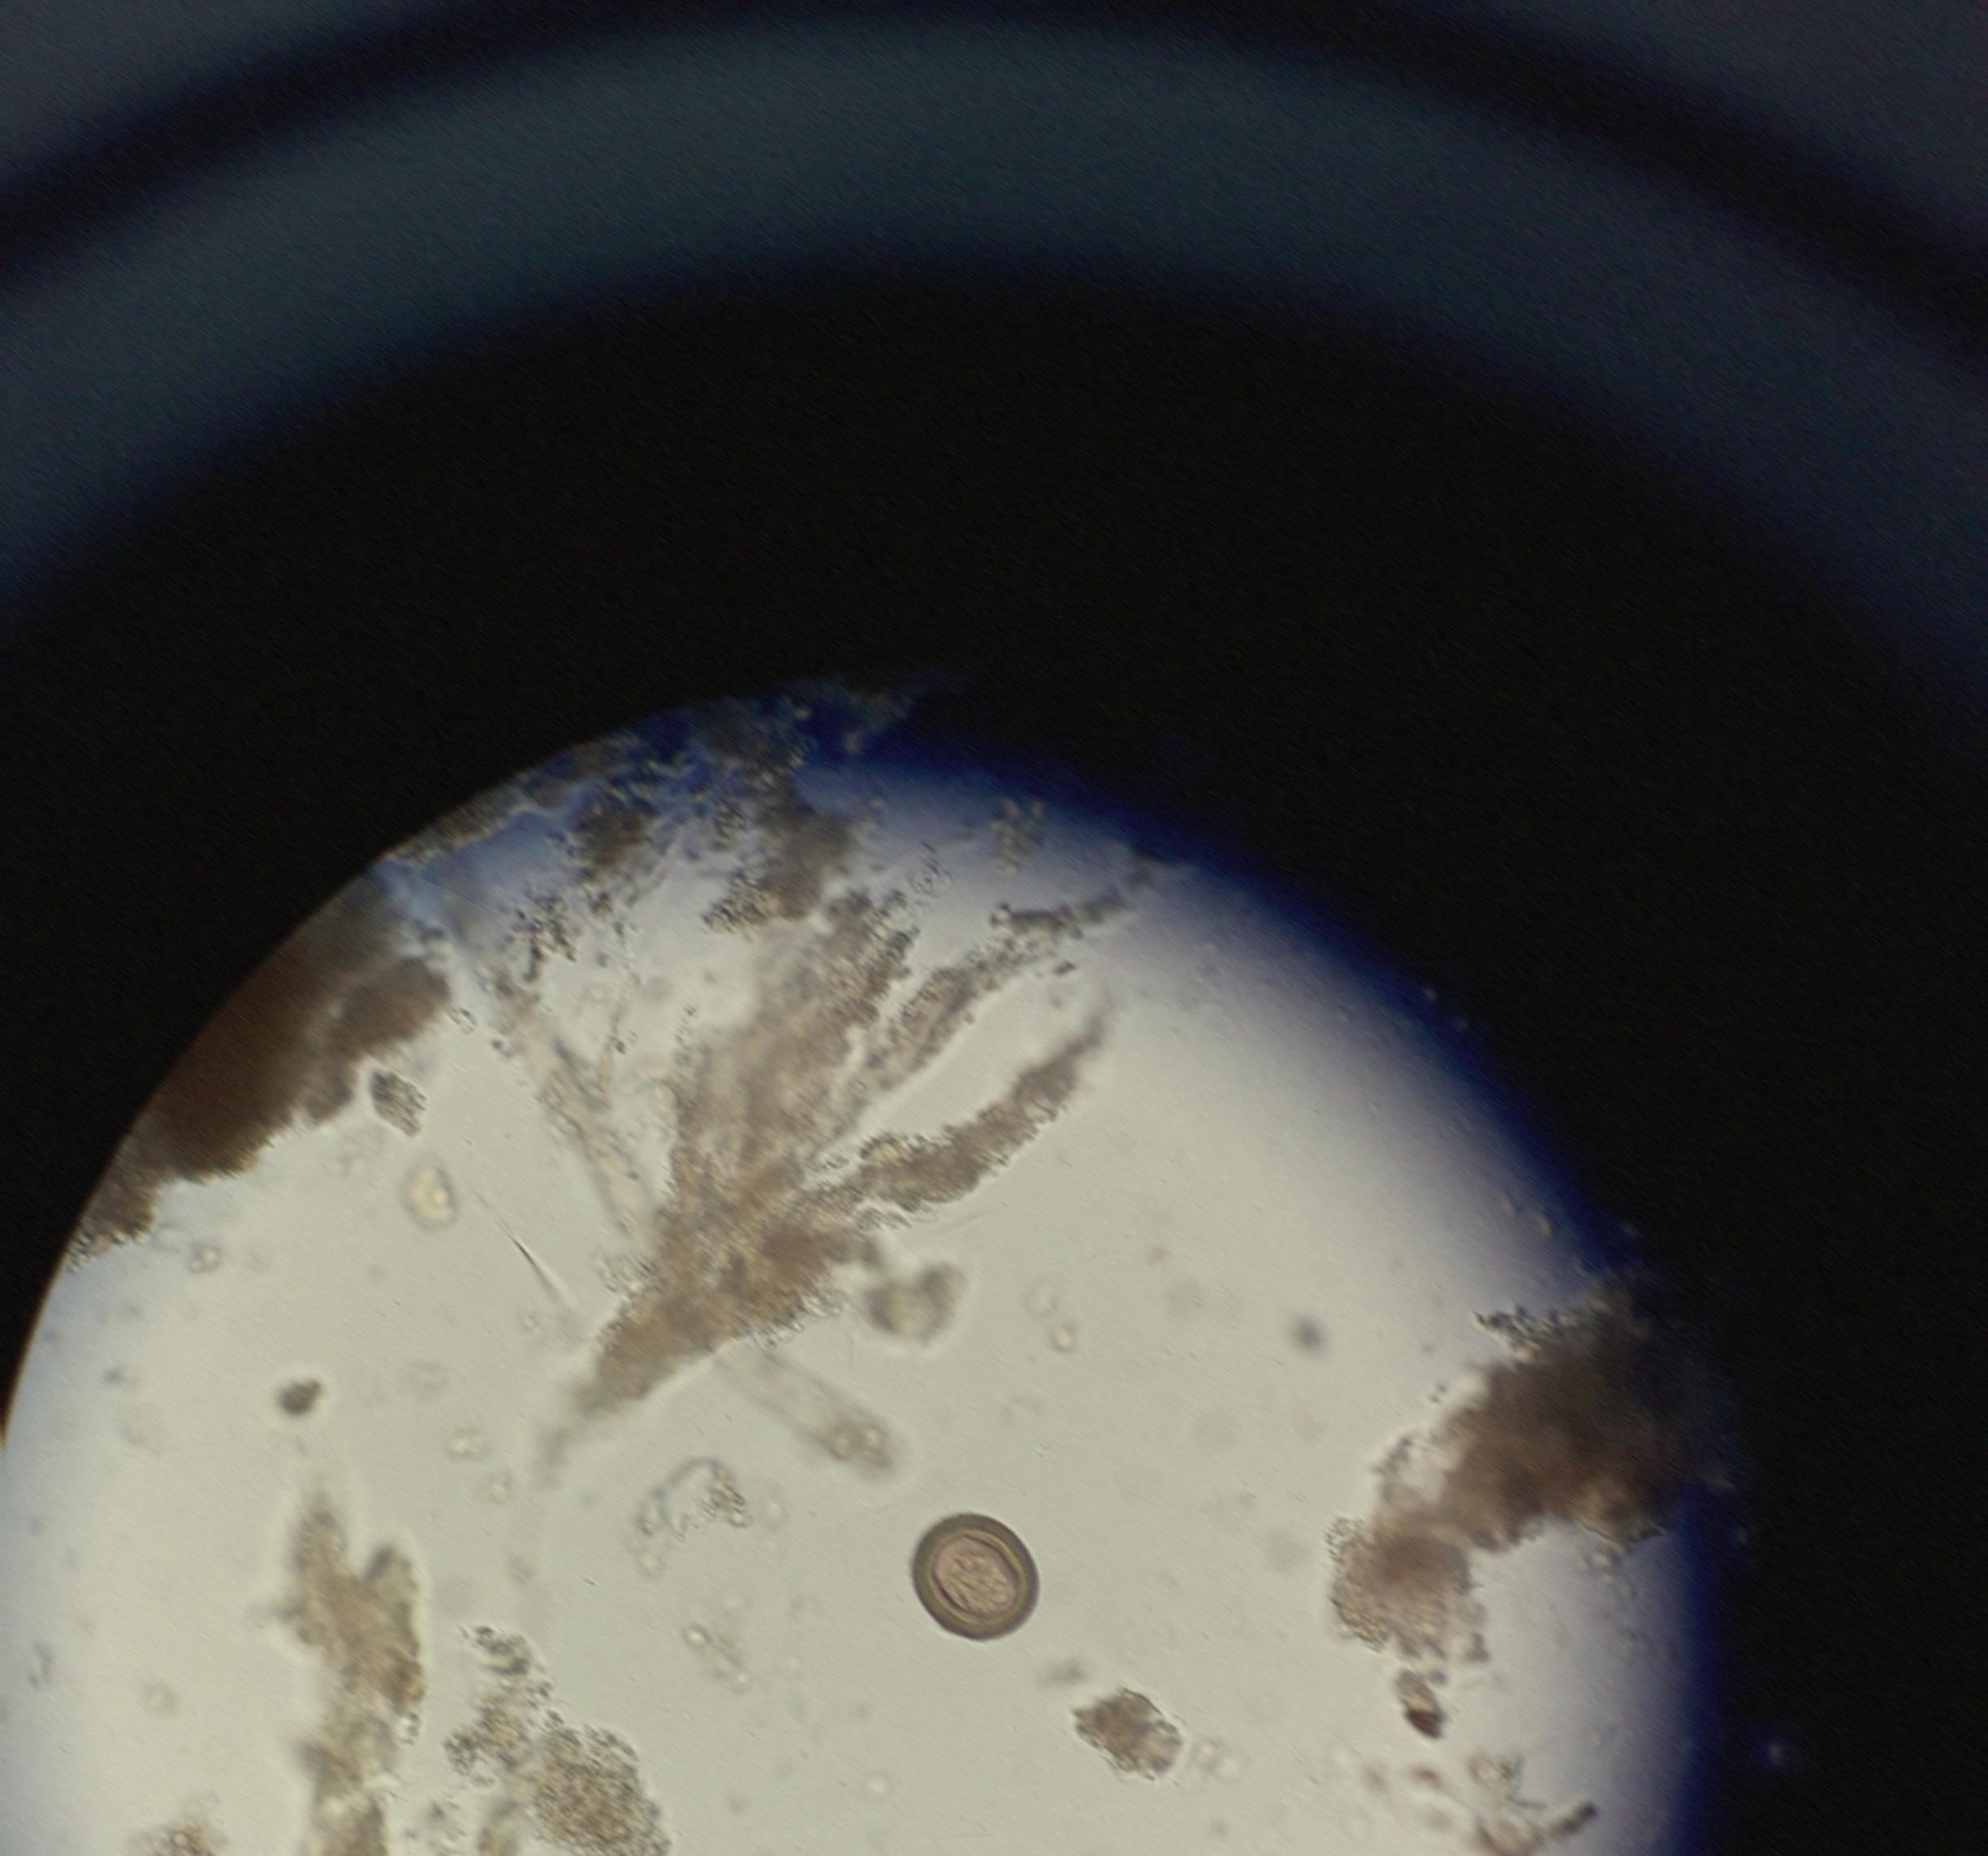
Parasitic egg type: Taenia spp. egg